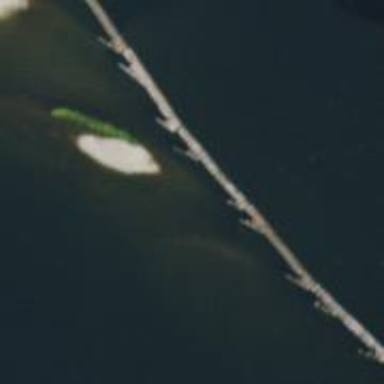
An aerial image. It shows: Breakwater structure.